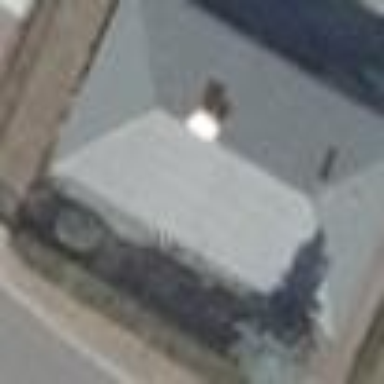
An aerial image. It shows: Hipped roof on residential building.